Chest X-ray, PA view. Patient: 41 years old, sex M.
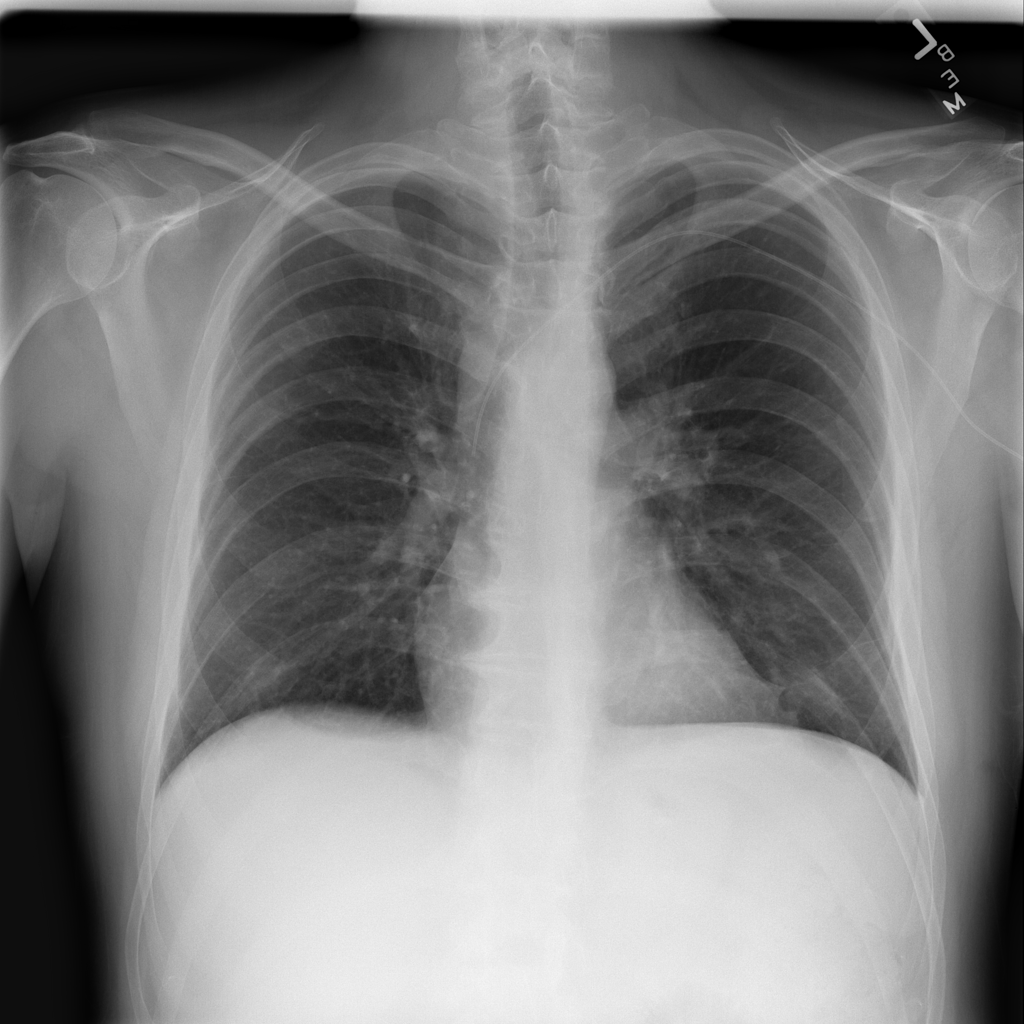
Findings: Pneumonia